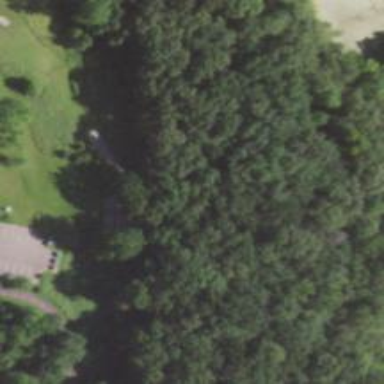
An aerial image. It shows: Disc golf basket.